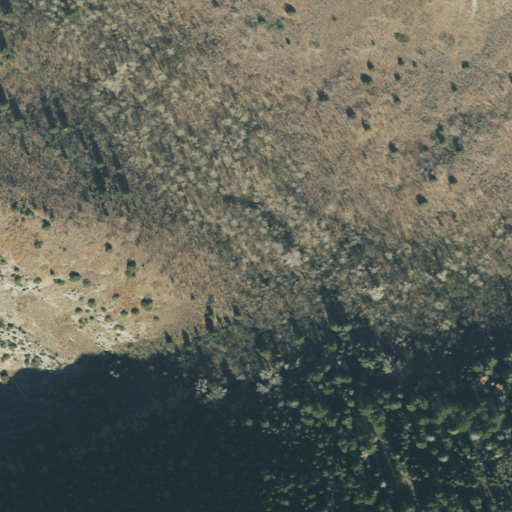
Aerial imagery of valley in Utah named First Left Fork Rock Canyon containing deciduous forest, evergreen forest, and shrub